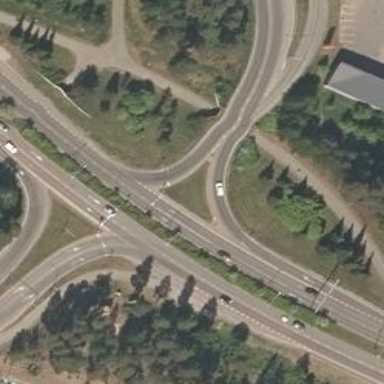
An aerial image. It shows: Secondary link road with asphalt surface.